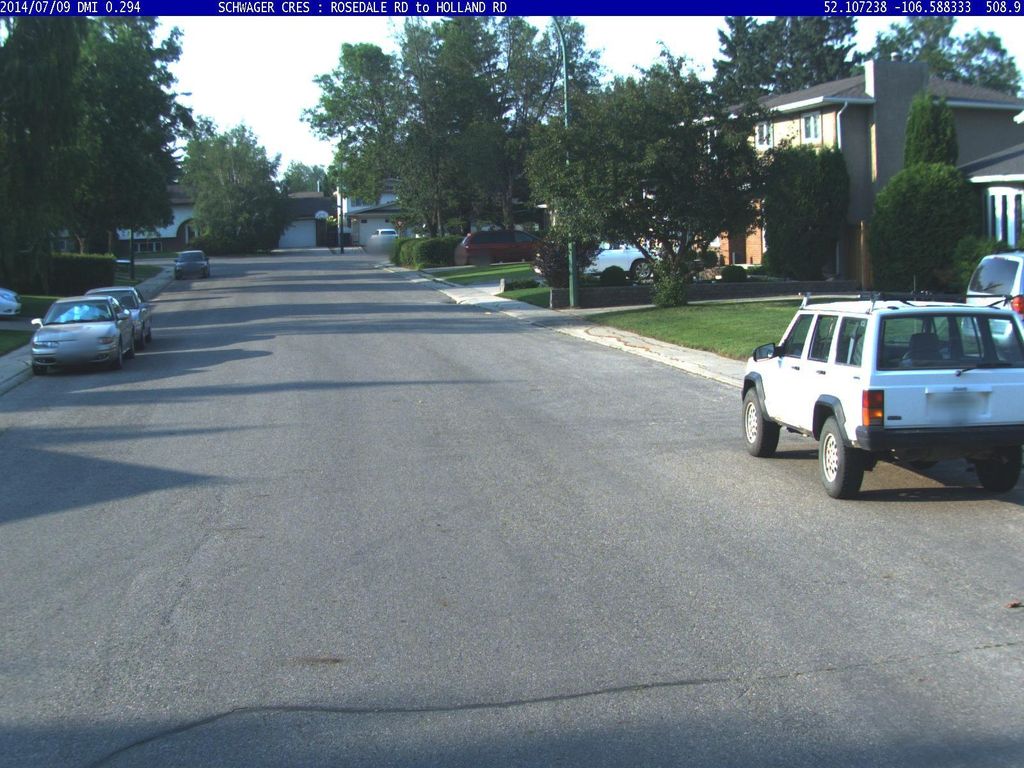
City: saskatoon